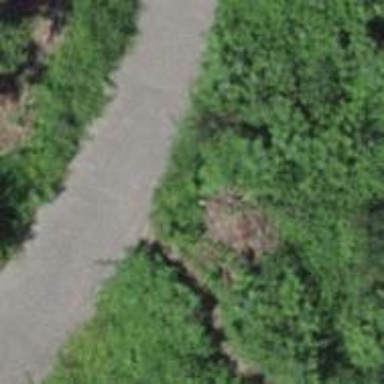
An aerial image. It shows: Unpaved footway.